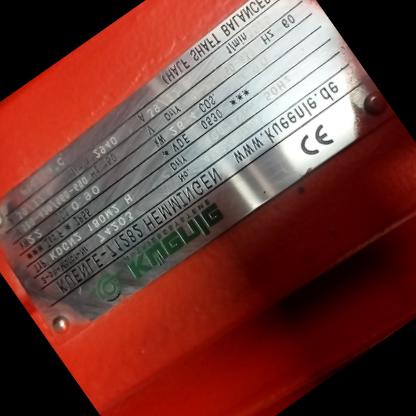
Klasa: tabliczka-znamionowa